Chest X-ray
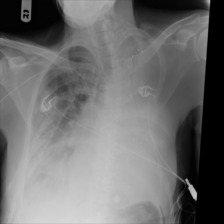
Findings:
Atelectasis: negative
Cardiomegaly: negative
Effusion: negative
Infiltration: negative
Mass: negative
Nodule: negative
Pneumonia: negative
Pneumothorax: negative
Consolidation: negative
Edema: negative
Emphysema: negative
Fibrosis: negative
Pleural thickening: negative
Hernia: negative